Field crop: tomato
Growth stage: 1
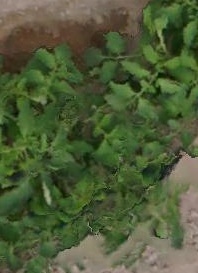
Species: tomato